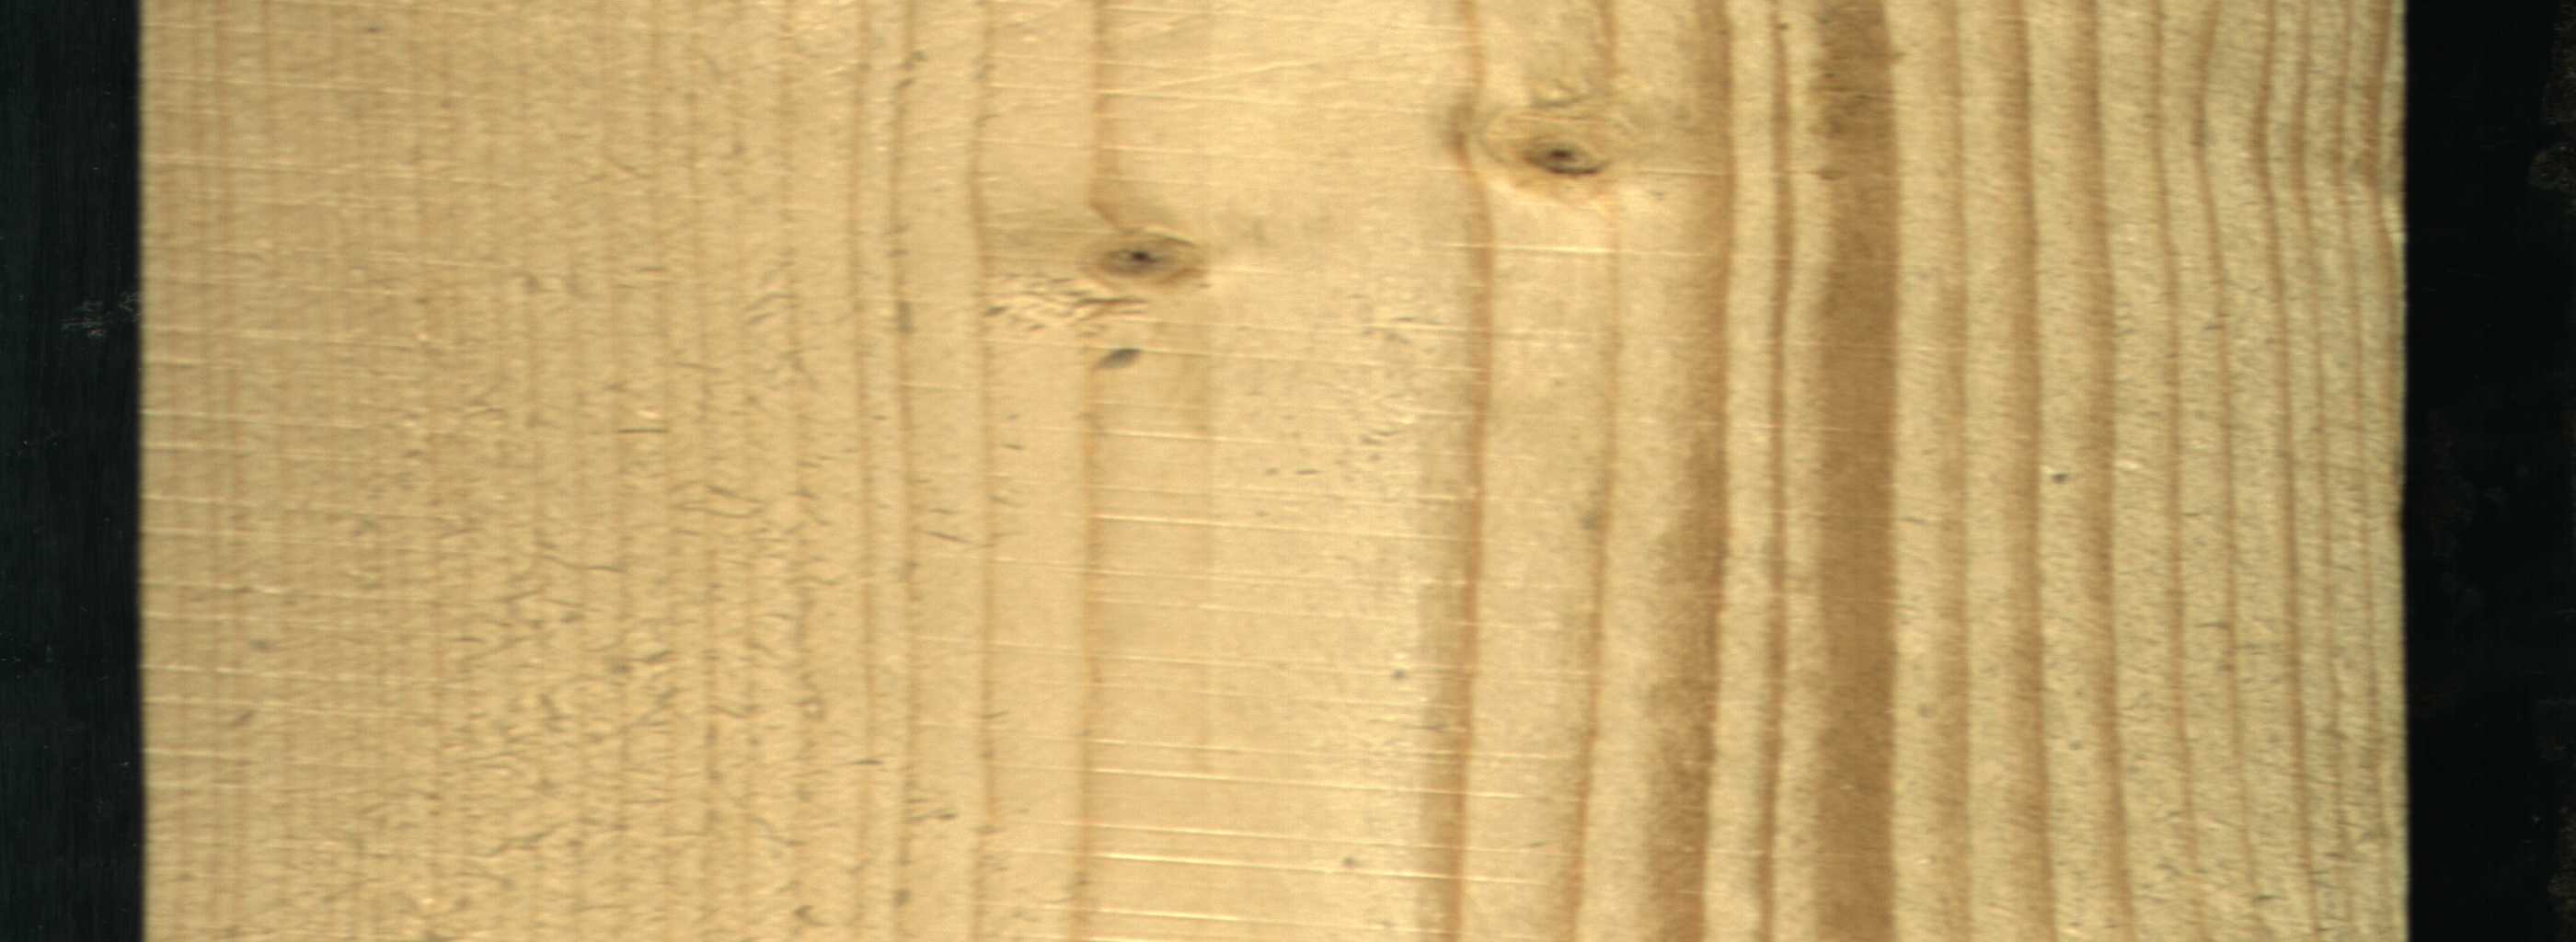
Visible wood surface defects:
Quartzity
Live_Knot
Live_Knot